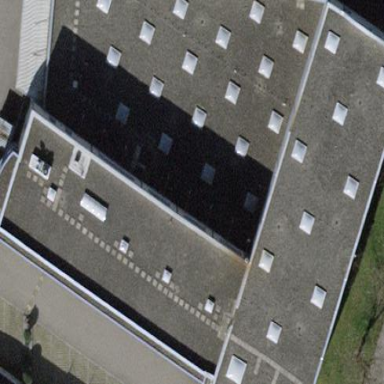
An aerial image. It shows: Commercial building.